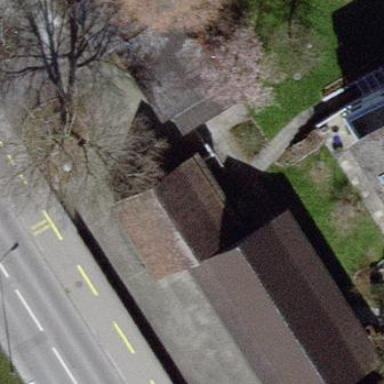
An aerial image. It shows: Simple and straightforward house.